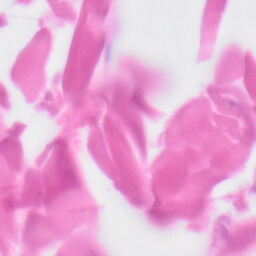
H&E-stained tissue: Skin